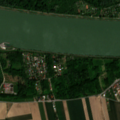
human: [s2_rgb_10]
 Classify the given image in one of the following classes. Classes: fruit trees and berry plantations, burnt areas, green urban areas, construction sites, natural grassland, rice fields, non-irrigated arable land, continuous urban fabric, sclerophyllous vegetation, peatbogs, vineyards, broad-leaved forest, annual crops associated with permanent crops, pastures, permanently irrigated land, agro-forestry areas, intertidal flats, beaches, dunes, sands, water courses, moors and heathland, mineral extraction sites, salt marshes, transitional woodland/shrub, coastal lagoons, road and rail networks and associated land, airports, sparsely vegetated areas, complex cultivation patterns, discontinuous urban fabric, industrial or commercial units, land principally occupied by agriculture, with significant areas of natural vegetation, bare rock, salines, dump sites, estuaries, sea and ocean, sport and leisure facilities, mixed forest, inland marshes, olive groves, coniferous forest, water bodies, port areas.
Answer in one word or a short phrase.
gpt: discontinuous urban fabric, green urban areas, non-irrigated arable land, broad-leaved forest, water courses